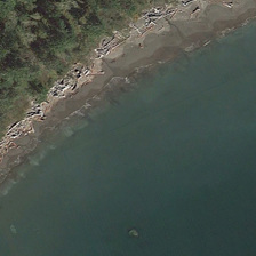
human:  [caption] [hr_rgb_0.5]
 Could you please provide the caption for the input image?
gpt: There are many people on the calm coast.

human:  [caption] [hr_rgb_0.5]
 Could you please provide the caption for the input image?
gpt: The beach was crowded with tourists enjoying the scenery.

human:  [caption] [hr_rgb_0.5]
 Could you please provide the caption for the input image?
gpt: There are many people in the calm sea.

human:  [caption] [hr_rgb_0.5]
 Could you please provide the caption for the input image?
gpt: The beach was crowded with tourists enjoying the beautiful scenery.

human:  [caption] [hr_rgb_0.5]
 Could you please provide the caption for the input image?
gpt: The beach is full of tourists enjoying the scenery.